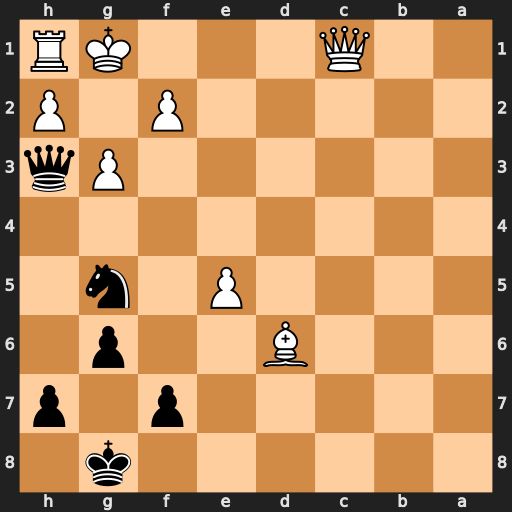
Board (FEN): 6k1/5p1p/3B2p1/4P1n1/8/6Pq/5P1P/2Q3KR
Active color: b
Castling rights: -
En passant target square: -
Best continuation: Nf3#